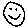
Label: smiley face